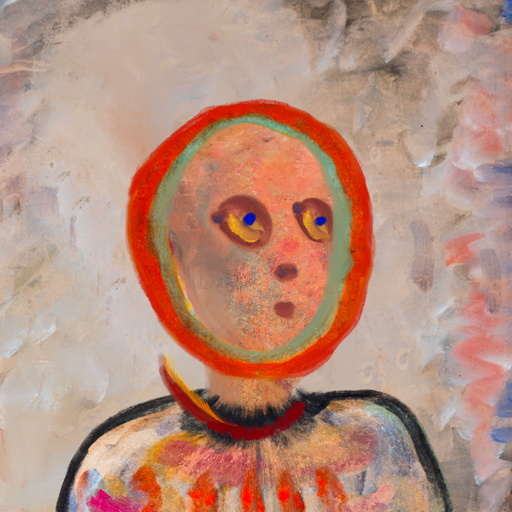
Background: Roy_Bahadur, Head And Neck Side: Irani, Face Side: Mother_And_Son_Son, Bust: Childish, Hair Side: Sisters, Head Accessory: Blank, Second Necklace: Blank, Necklace: Pipe, Baby: Blank